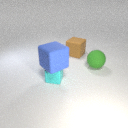
small cyan rubber cube in front of large brown rubber cube